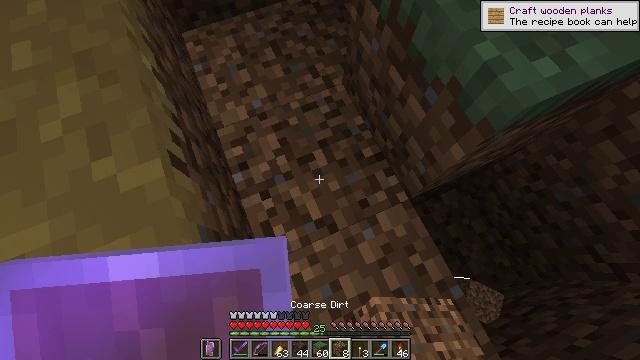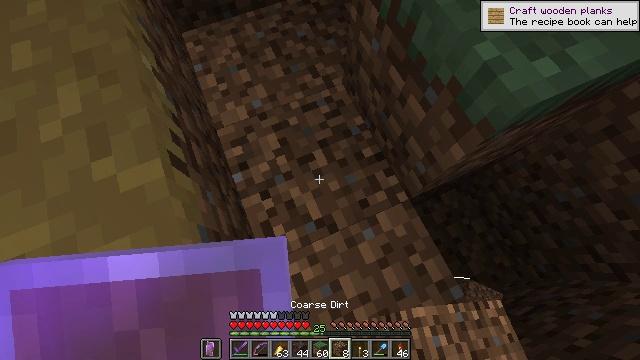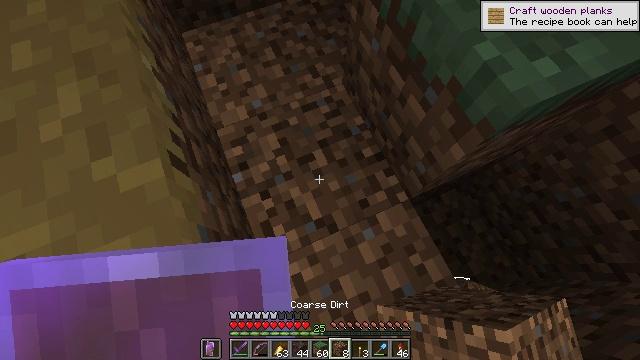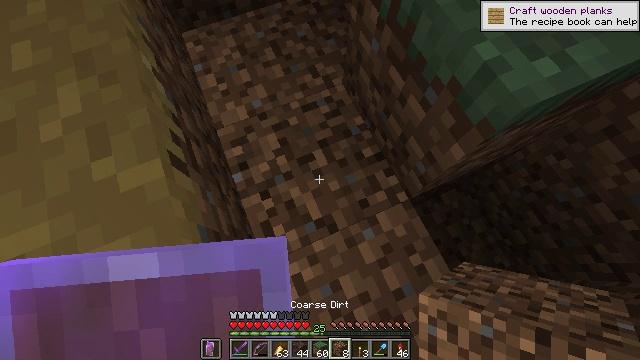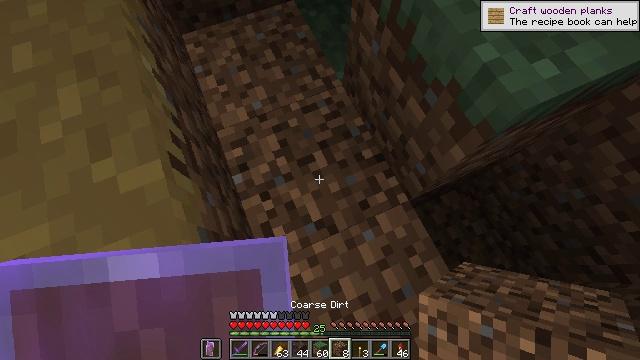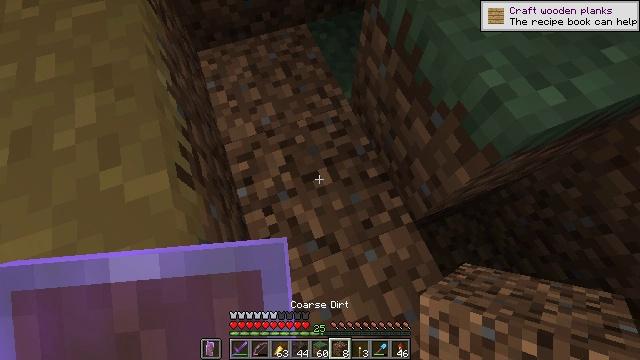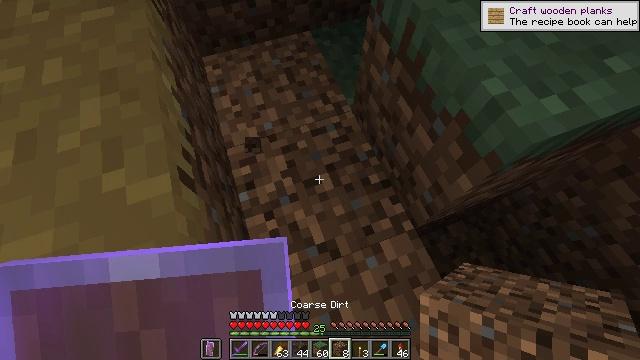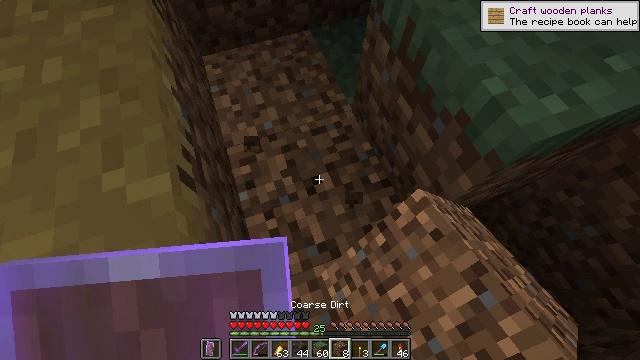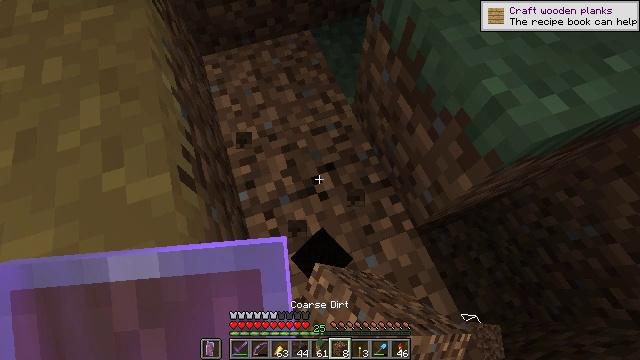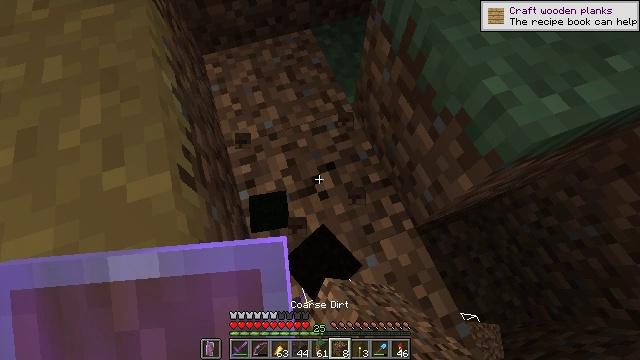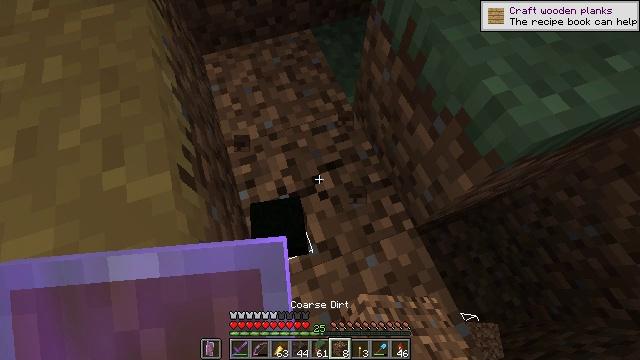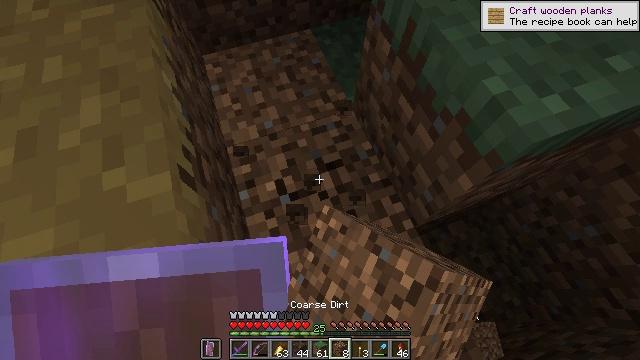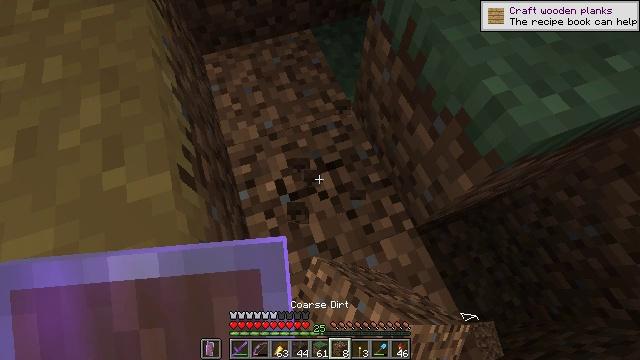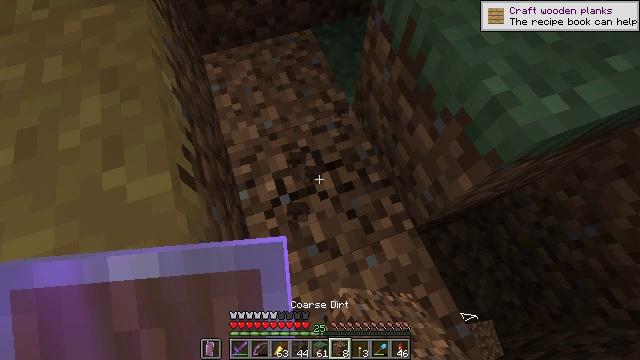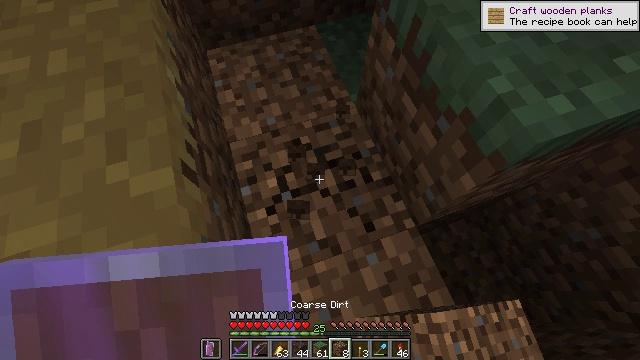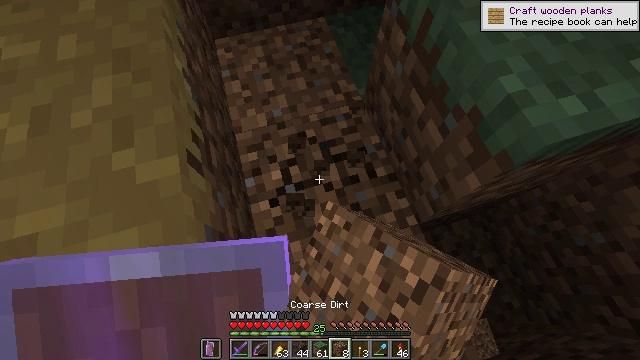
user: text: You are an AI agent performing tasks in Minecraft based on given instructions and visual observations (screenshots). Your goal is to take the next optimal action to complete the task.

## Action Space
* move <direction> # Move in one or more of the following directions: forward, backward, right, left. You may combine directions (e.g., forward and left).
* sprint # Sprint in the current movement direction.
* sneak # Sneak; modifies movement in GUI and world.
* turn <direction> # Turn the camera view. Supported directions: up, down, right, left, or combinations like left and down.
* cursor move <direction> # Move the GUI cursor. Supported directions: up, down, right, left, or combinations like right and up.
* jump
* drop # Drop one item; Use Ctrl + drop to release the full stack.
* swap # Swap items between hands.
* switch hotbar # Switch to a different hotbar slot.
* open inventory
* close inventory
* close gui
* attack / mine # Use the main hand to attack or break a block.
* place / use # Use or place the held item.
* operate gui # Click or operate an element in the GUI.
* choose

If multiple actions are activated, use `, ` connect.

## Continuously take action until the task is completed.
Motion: motion action
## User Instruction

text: Collect coarse dirt blocks.
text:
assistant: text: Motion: no_op
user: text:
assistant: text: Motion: no_op
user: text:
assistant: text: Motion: no_op
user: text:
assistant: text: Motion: no_op
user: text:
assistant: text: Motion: turn left and up
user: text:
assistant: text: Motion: turn up, attack / mine
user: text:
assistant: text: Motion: attack / mine
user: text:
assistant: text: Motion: attack / mine
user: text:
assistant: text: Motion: attack / mine
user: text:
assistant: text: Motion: attack / mine
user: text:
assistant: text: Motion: attack / mine
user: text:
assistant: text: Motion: attack / mine
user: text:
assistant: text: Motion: attack / mine
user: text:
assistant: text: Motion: turn left, attack / mine
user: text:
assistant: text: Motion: turn left and down, attack / mine
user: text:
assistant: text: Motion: attack / mine
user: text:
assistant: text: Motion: attack / mine
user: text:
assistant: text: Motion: attack / mine
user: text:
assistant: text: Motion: attack / mine
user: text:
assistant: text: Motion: attack / mine
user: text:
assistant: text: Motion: attack / mine
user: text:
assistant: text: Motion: attack / mine
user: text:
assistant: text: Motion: attack / mine
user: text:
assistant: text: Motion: attack / mine
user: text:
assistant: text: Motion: attack / mine